Question: I am trying to make a chatbot that will be channeled to Teams using the Azure QnA Maker/ MS botframework. I would like to use pictures in some of my Q&A's that are stored in a SharePoint folder.
As a test I have added a Q&A with the same picture twice: once from private SP and once from the internet.The account I use has access to the said SharePoint and I can add both pictures just fine in the qnamaker.ai portal with the markdown below.(It also works fine in the test mode of the portal itself)
'''
SP

'''
My QnA Maker is currently channeled to Teams, and that is where the problem happens; the private picture seems inaccessible. I am accessing Teams from an account that also as access to the SharePoint.
<URL>
How can I make my Teams app read the private SharePoint image?
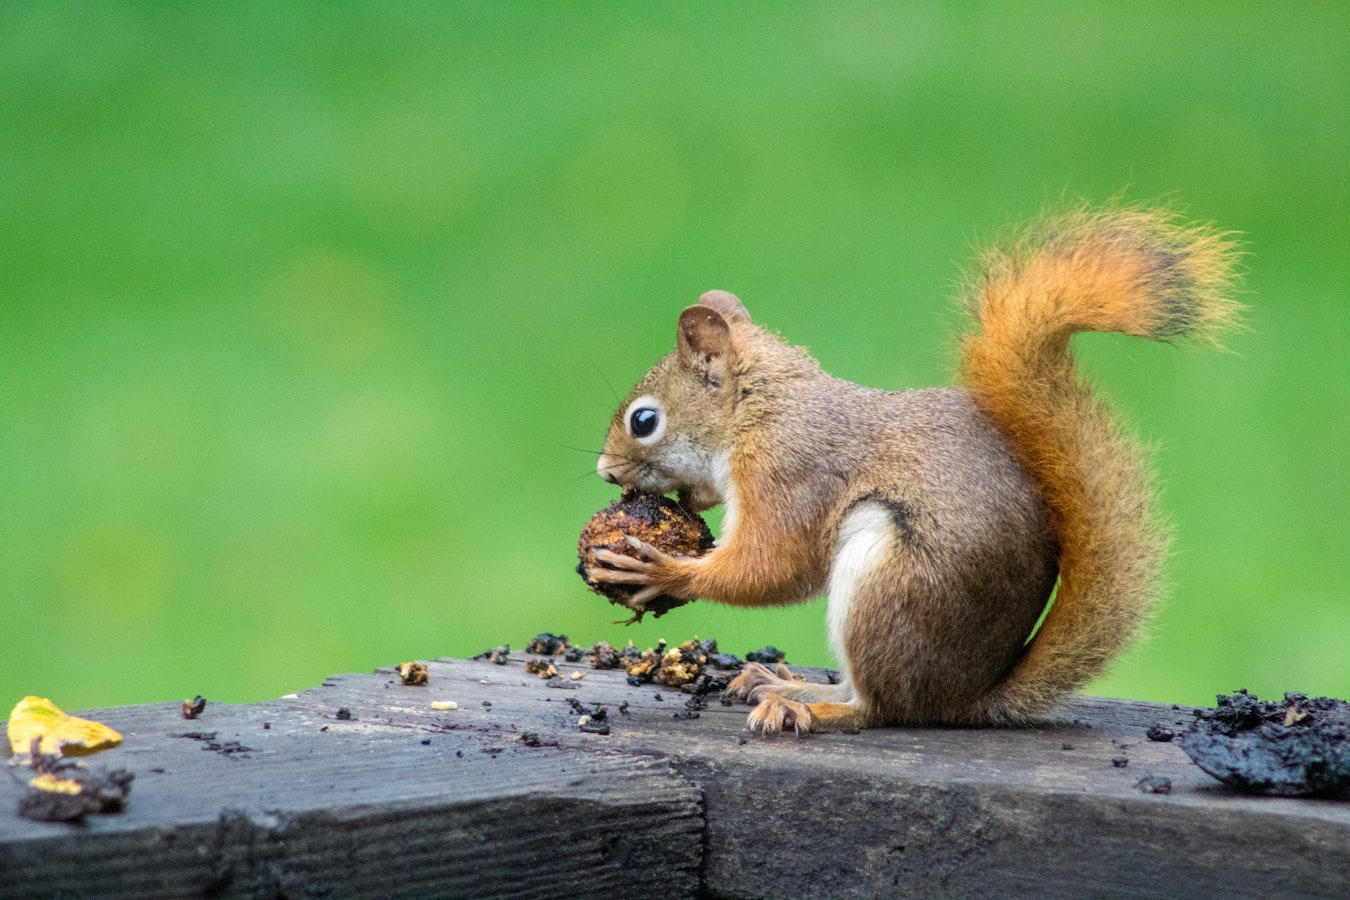
Answer: I'm pretty sure Teams actually caches the images in it's own CDN, so it needs to "pre-fetch" them, so to speak. As a result, it needs to have public anonymous access to the content. This is not possible by default with SharePoint, so you'd need to:
1. put the content somewhere else
2. I haven't tested this, but it might be possible to utilise the CDN capabilities of SharePoint. It needs admin control, but perhaps there's a one-off location you could use for this. See more here
Update: I did more research, but unfortunately the SharePoint CDN can't be used for this as it is configured to only accept requests from SharePoint pages themselves (i.e. the content can't be outside of SharePoint). I created a <URL>, in case others want to up-vote it.